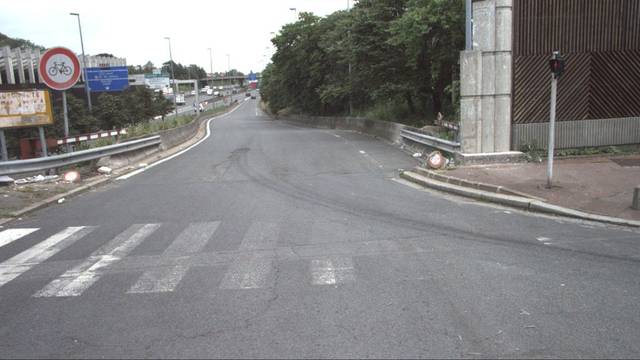
Region: France
Coordinates: 48.871, 2.432